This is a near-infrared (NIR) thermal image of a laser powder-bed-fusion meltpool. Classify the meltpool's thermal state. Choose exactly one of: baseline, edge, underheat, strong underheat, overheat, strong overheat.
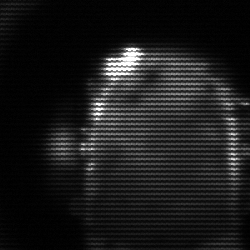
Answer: baseline